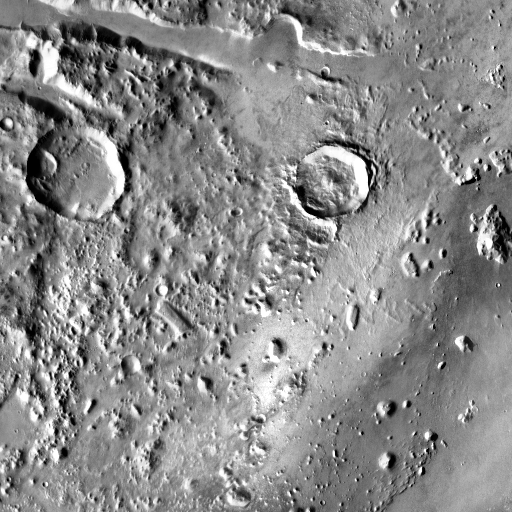
Crater classes present: Background, Other, Layered, Buried